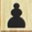
Piece: bP